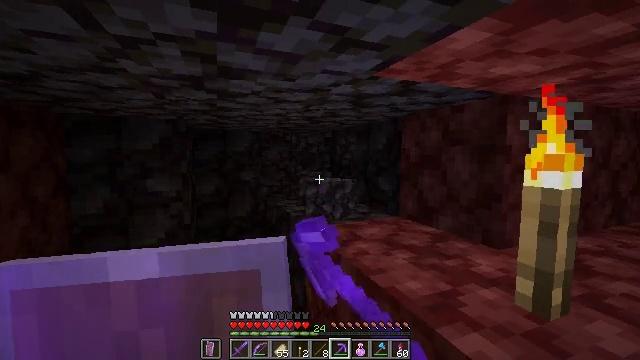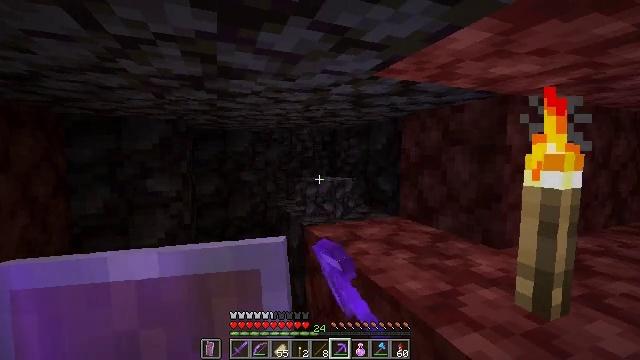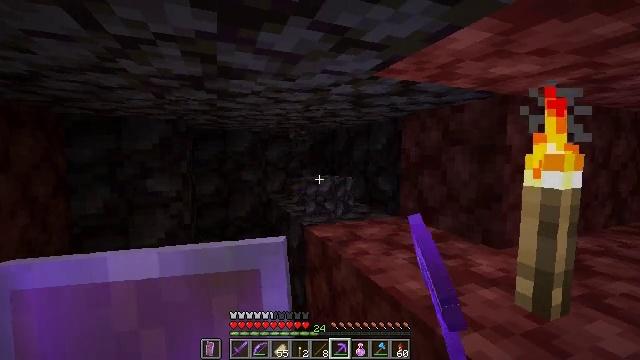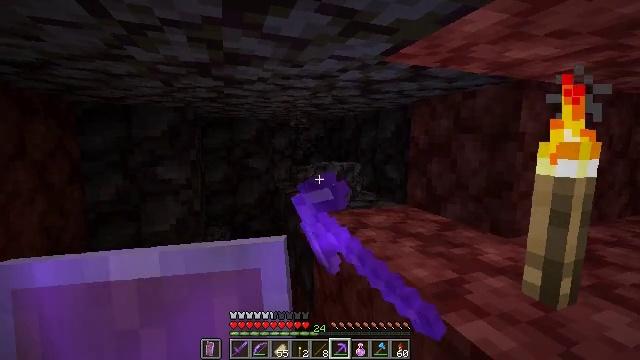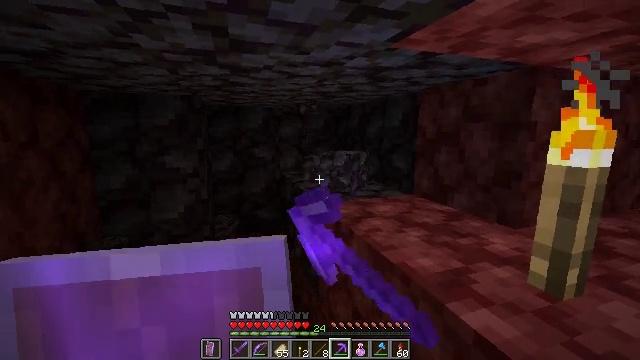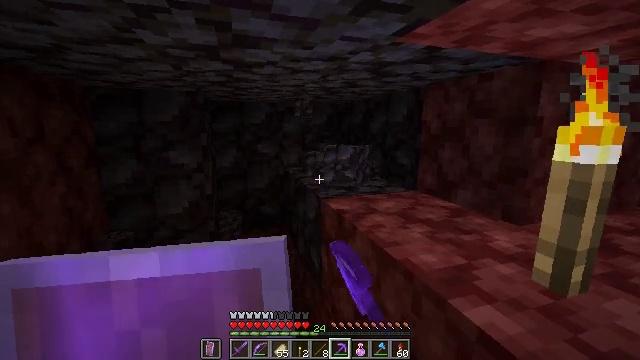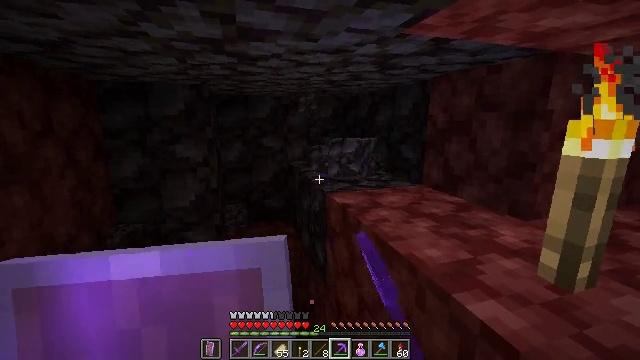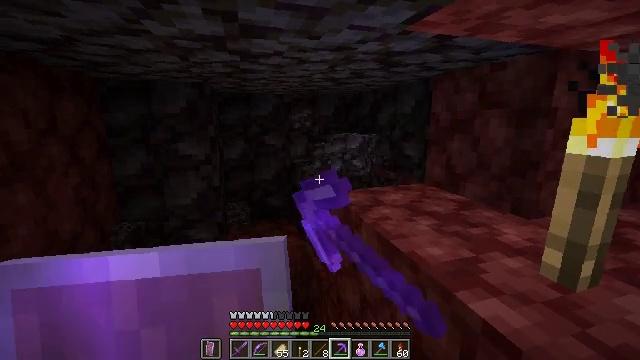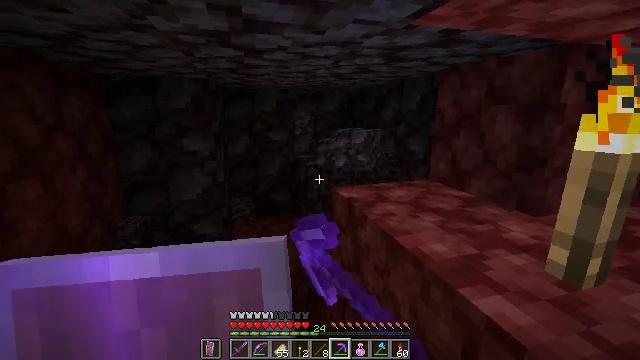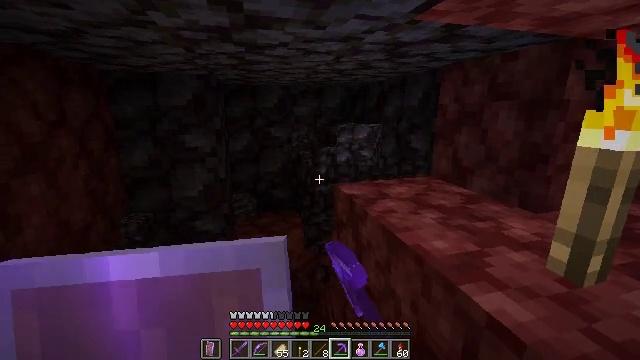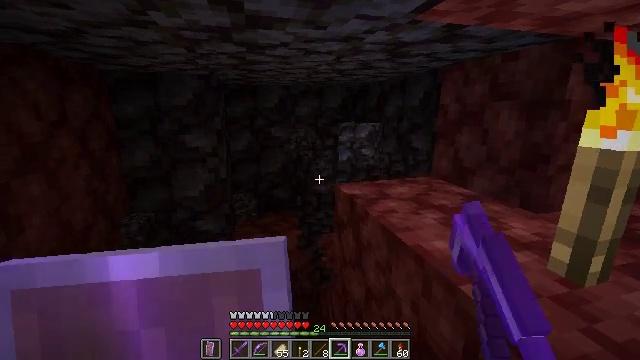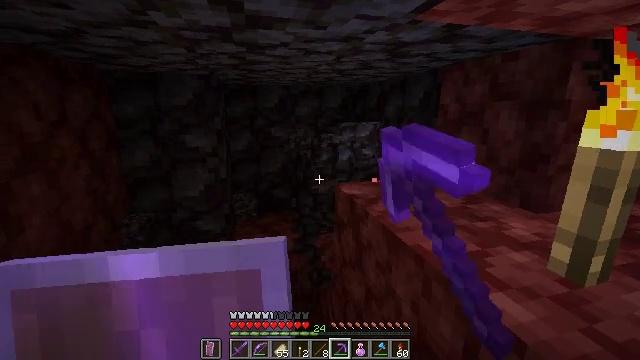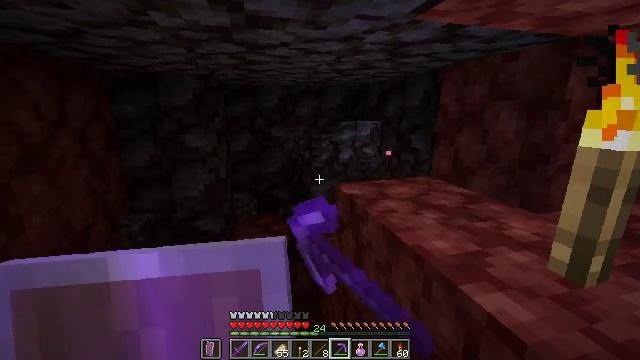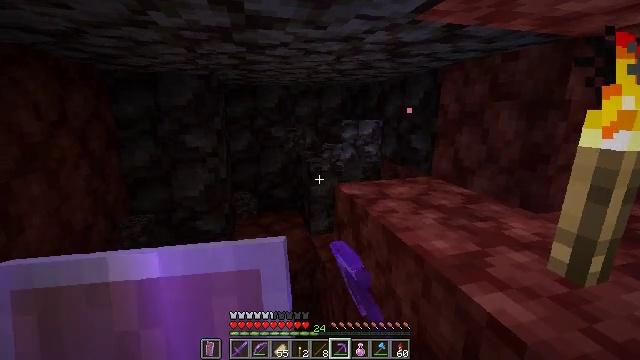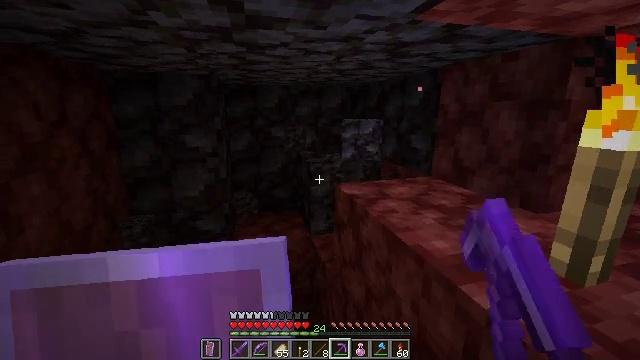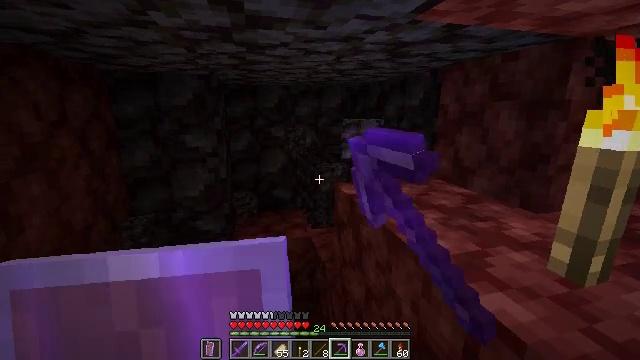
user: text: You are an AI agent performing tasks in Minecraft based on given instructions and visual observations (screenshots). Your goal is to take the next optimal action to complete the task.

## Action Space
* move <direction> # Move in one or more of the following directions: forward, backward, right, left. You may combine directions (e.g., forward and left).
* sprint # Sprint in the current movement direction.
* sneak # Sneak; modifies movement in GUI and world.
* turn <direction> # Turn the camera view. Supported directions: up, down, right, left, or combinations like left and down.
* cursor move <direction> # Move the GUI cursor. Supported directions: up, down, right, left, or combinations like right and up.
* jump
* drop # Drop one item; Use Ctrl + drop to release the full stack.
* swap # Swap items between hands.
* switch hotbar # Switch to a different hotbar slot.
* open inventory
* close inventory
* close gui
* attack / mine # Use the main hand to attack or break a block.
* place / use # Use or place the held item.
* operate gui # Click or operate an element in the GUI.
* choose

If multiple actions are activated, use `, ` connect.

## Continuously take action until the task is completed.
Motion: motion action
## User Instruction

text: Collect blackstone for building.
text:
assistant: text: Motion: attack / mine
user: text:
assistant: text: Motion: attack / mine
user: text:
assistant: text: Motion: turn left and down, attack / mine
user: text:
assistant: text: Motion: turn left and down, attack / mine
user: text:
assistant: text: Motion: attack / mine
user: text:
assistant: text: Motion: turn left and down, attack / mine
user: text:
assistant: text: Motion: attack / mine
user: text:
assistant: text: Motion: attack / mine
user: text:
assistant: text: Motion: attack / mine
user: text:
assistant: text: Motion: attack / mine
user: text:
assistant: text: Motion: attack / mine
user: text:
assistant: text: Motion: attack / mine
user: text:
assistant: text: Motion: attack / mine
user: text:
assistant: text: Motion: attack / mine
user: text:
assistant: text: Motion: attack / mine
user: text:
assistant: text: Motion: turn right, attack / mine
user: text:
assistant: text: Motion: turn right, attack / mine
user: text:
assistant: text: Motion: attack / mine
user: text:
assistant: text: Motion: attack / mine
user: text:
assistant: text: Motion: attack / mine